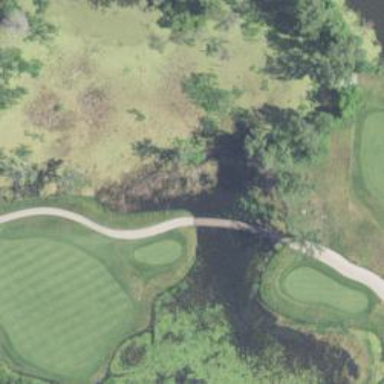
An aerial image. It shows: Path bridge over golf cartpath.